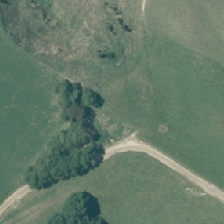
Land cover: low_producing_grassland